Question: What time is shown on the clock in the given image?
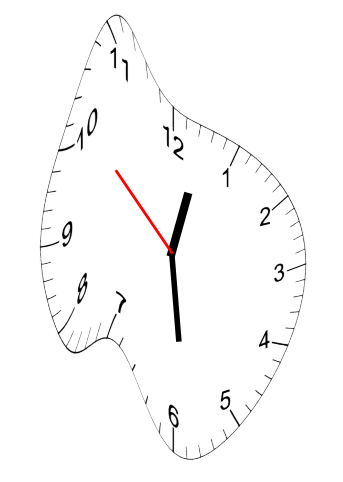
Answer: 12:28:52